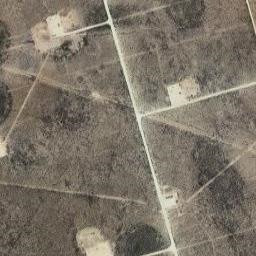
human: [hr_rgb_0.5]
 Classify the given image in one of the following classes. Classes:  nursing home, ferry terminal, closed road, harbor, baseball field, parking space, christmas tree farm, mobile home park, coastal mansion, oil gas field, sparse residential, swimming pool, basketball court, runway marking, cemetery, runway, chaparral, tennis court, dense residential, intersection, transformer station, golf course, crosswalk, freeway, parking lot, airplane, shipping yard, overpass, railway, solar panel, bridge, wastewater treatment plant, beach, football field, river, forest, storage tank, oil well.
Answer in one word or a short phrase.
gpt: oil gas field